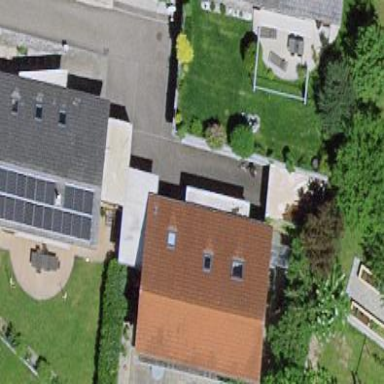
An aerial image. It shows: Residential building.